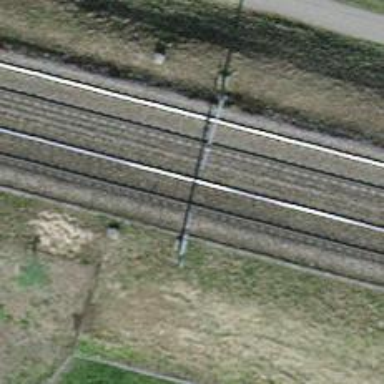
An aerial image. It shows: Railway track with contact lines for electrification.